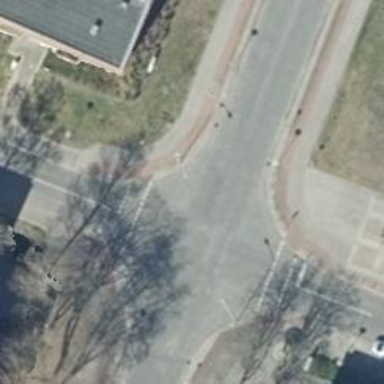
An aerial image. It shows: Pedestrian road.